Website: bh-photo
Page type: gifting
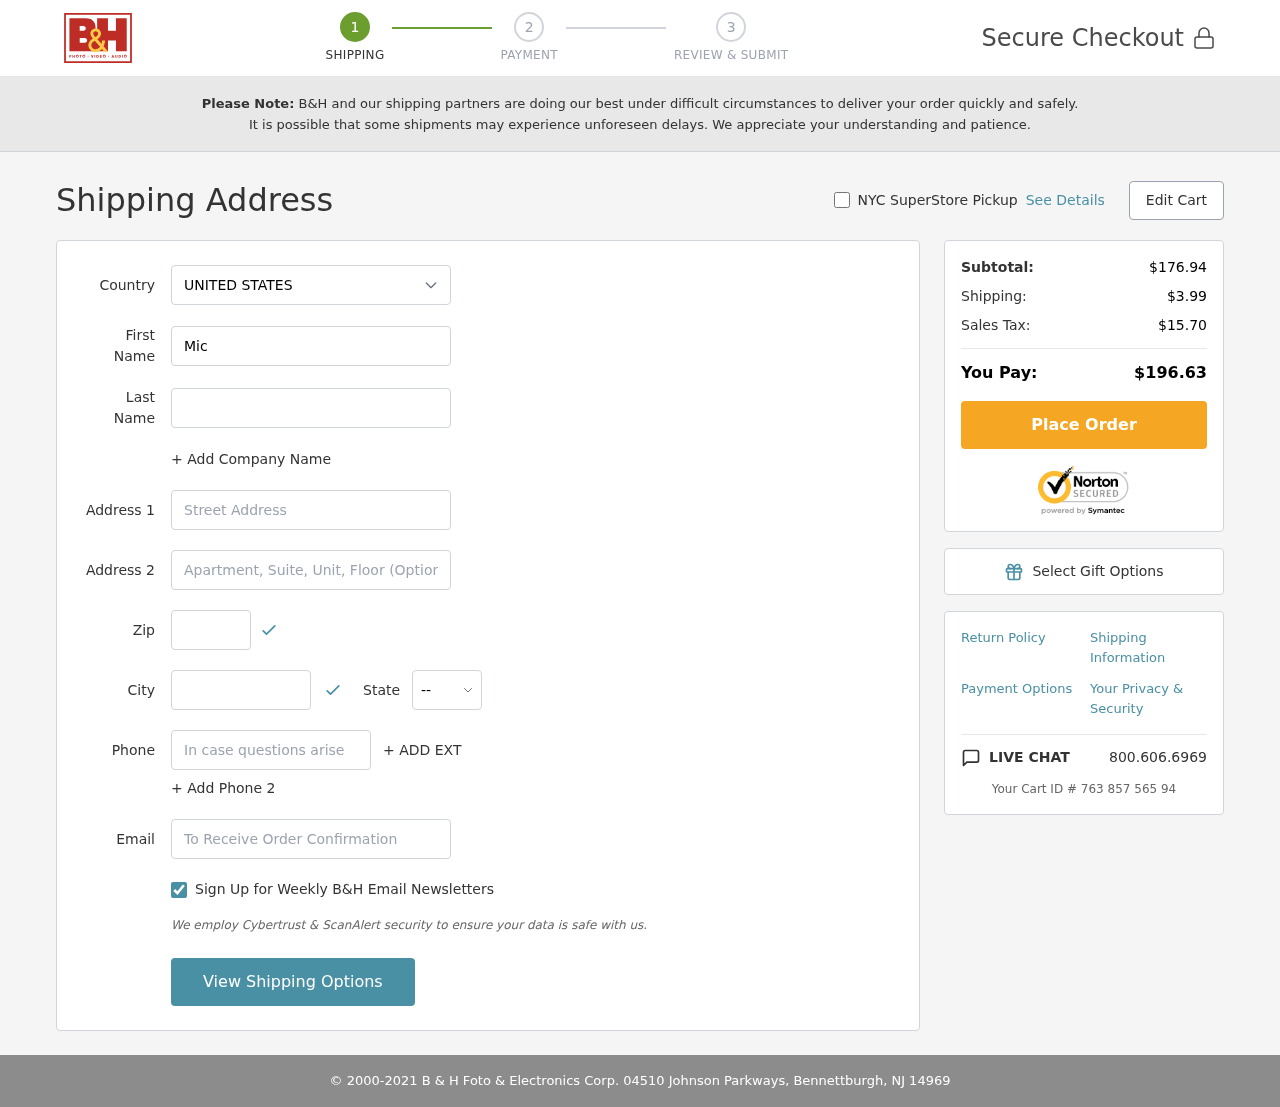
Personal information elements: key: PII_CITY
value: Bennettburgh
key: PII_COUNTRY
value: United States
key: PII_EMAIL
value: michael.walker@hotmail.com
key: PII_FIRSTNAME
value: Michael
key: PII_LASTNAME
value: Walker
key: PII_PHONE
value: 9433333410
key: PII_POSTCODE
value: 14969
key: PII_STATE_ABBR
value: NJ
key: PII_STREET
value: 04510 Johnson Parkways
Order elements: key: ORDER_SUBTOTAL
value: $176.94
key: ORDER_SHIPPING_COST
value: $3.99
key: ORDER_TAX
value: $15.70
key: ORDER_TOTAL
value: $196.63
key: ORDER_ID
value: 763 857 565 94